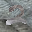
Label: 2